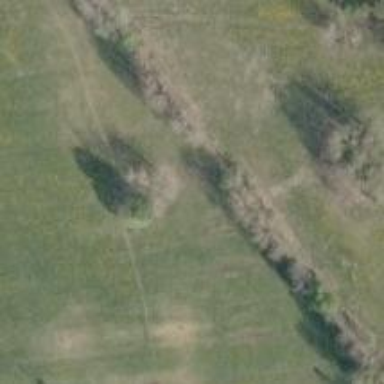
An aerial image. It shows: Disc golf hole.